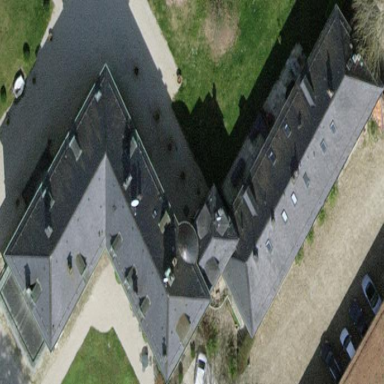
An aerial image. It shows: Historic castle building.